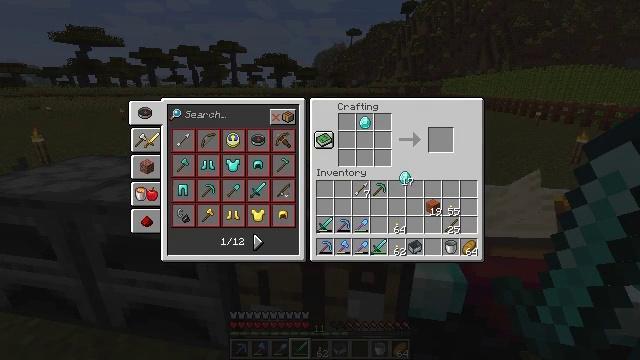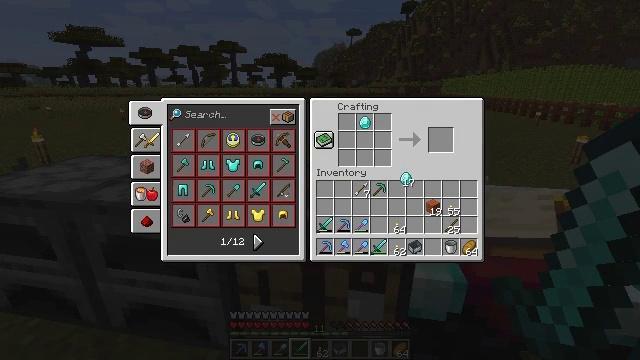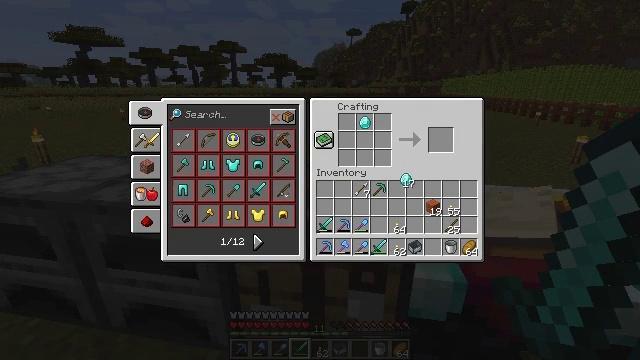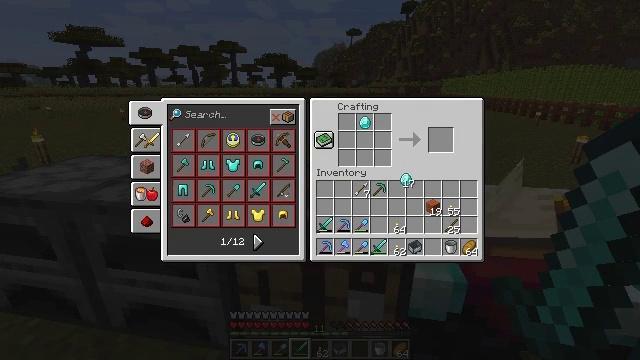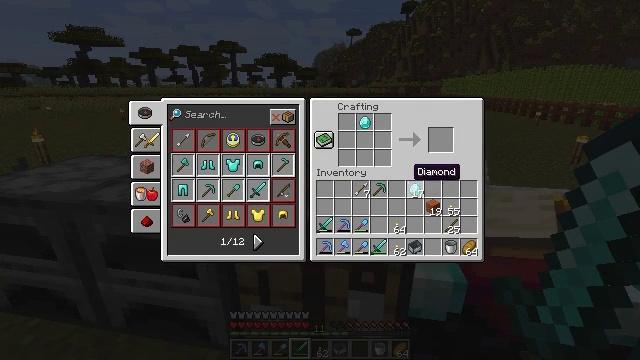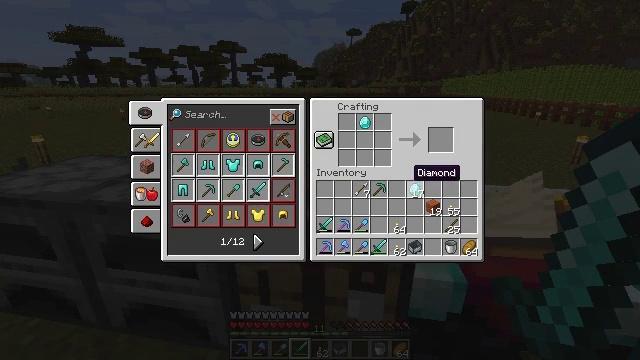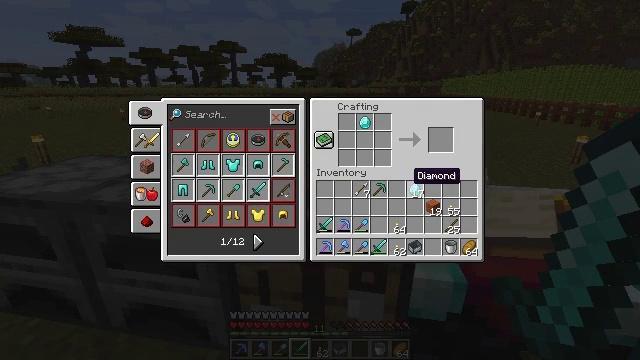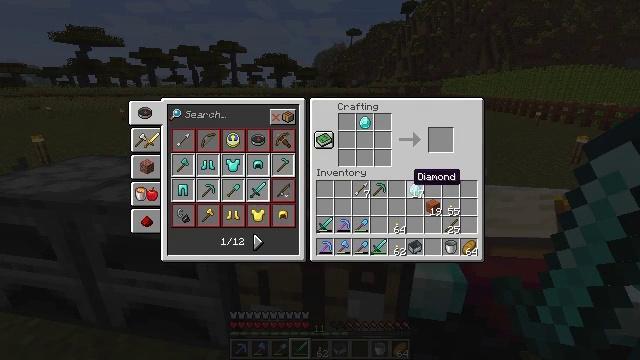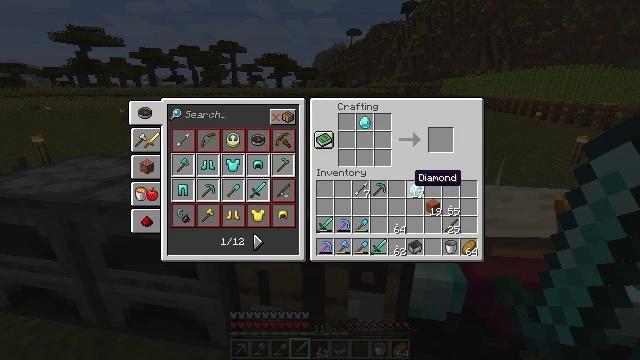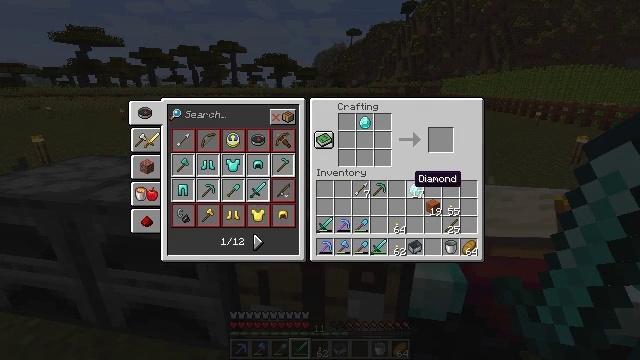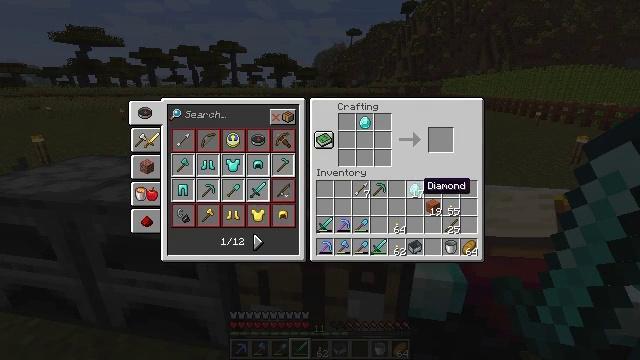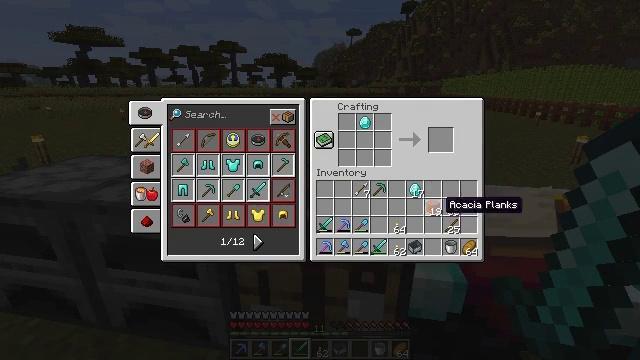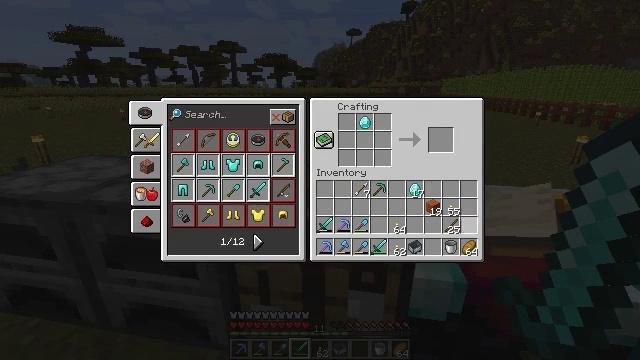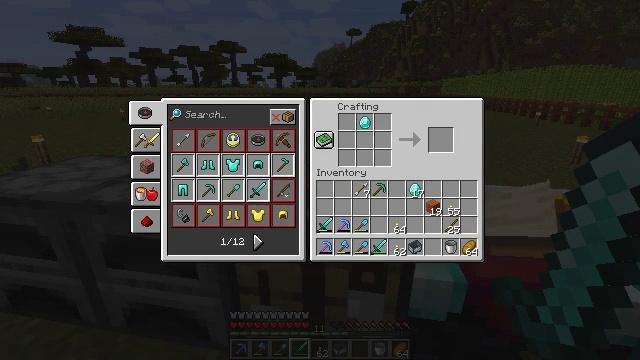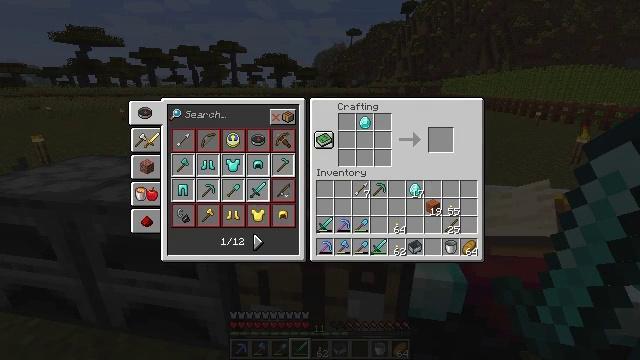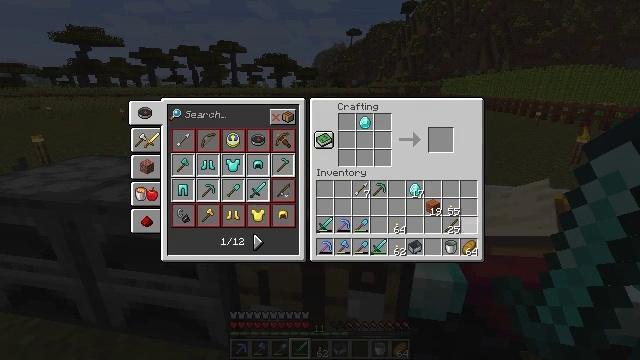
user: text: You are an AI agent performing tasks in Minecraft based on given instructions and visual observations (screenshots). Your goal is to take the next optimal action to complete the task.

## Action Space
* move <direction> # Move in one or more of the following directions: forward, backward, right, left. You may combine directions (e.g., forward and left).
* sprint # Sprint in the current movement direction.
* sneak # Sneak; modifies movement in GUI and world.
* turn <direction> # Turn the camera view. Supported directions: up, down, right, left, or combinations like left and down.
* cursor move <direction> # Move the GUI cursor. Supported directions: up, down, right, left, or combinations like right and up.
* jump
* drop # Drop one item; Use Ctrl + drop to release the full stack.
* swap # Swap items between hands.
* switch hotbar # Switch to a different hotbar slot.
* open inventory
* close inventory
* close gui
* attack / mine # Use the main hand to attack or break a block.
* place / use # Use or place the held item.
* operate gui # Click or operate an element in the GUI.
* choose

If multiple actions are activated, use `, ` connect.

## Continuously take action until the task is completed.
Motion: motion action
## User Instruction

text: Combine diamonds and a stick to craft a diamond shovel.
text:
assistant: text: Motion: operate gui
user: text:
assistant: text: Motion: operate gui
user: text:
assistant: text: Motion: operate gui
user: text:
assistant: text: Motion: no_op
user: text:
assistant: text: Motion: no_op
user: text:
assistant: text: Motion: no_op
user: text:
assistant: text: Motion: no_op
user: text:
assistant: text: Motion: no_op
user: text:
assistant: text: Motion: no_op
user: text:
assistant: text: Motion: cursor move right
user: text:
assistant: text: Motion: cursor move right and down
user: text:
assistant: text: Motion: cursor move right and down
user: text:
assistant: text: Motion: no_op
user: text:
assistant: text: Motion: no_op
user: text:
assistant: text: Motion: no_op
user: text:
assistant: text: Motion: cursor move left
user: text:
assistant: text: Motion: no_op
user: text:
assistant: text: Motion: no_op
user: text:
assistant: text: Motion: operate gui
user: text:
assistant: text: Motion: operate gui
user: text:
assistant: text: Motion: cursor move left and up
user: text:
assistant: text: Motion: cursor move left and up
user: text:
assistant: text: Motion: cursor move left and up
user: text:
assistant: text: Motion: cursor move left and up
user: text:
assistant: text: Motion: no_op
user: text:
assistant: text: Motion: no_op
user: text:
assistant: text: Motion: no_op
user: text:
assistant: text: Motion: no_op
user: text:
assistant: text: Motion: no_op
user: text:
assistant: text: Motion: no_op